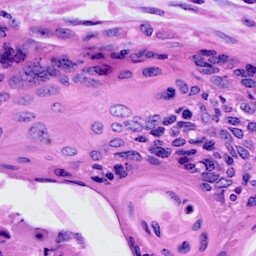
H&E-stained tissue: Cervix